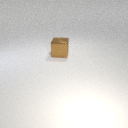
large brown metal cube